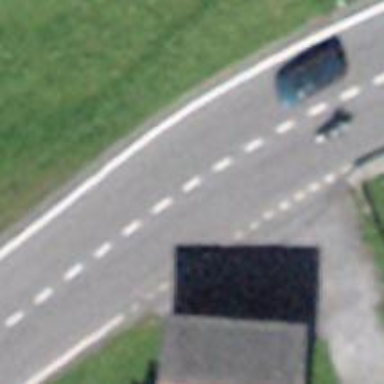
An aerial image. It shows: Bus stop with designated stop position for public transport.